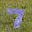
Label: 7